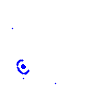
Particle: pion